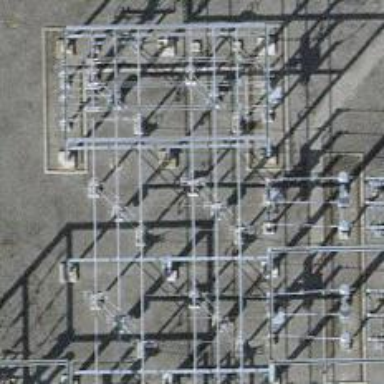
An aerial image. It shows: Power line with 3 cables. It is situated in bay.